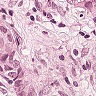
Metastatic tissue present: yes